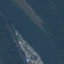
Land use / land cover: River